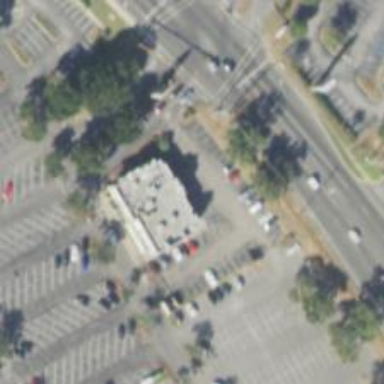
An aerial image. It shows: Parking space is available.